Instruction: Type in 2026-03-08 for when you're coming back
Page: home
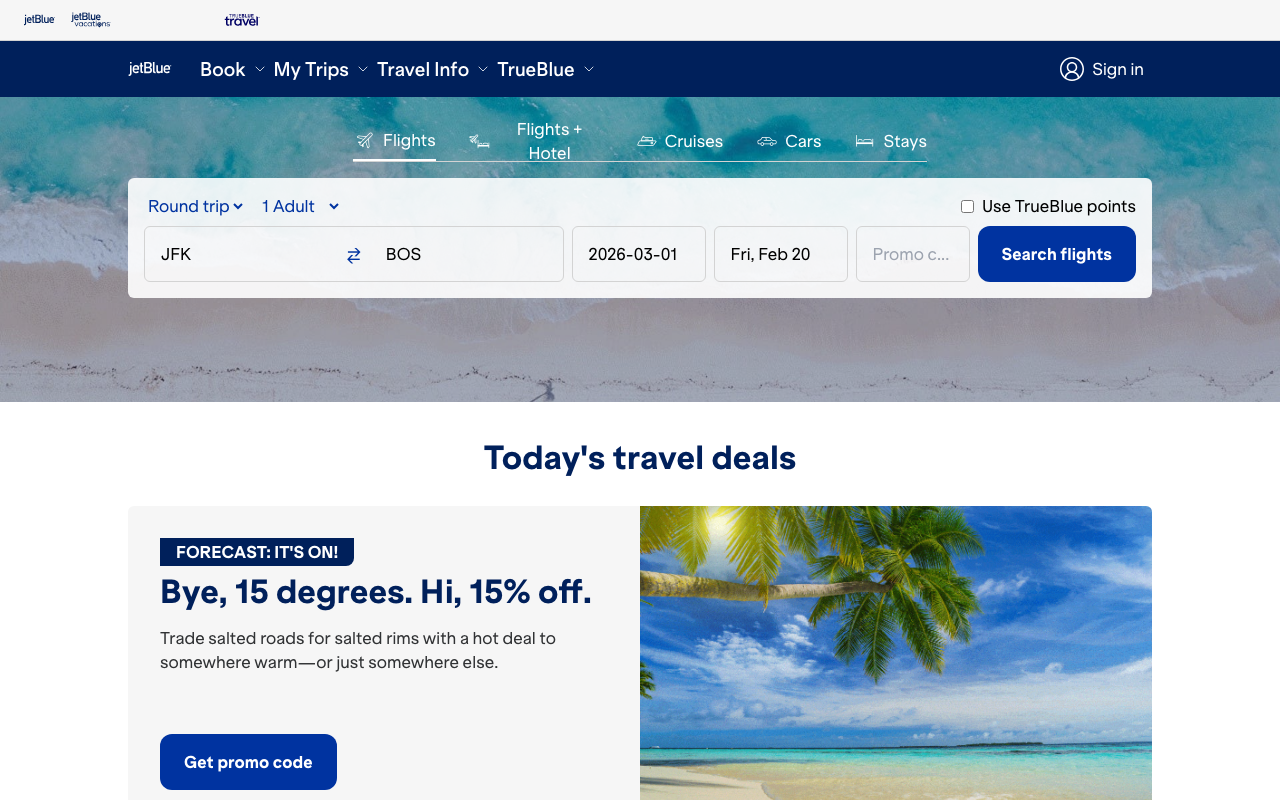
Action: type